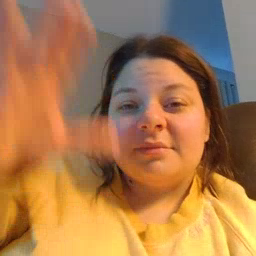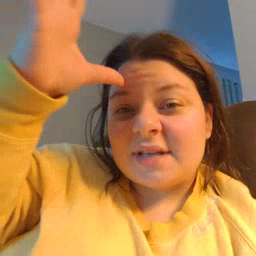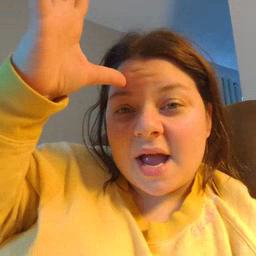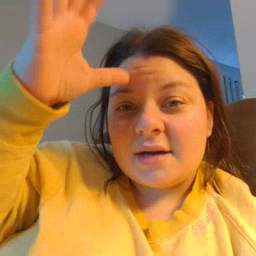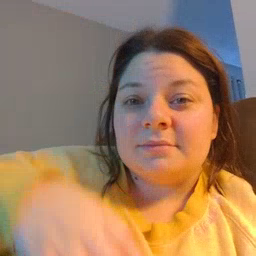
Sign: dad